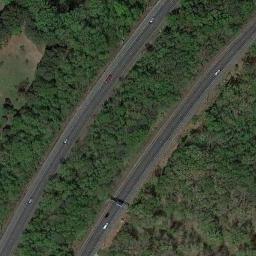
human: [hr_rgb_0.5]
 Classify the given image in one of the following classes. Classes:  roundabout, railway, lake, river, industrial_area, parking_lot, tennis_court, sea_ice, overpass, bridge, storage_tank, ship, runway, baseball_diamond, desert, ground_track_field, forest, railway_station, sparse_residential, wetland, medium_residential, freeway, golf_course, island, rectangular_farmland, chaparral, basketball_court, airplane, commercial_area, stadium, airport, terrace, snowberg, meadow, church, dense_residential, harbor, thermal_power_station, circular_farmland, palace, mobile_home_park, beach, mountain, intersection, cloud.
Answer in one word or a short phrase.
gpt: freeway